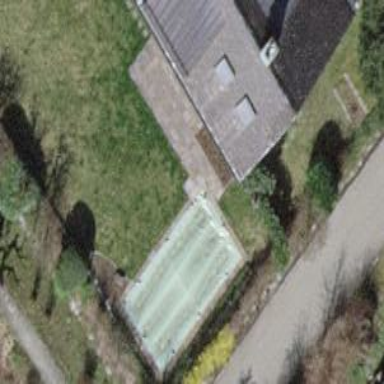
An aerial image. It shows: Swimming pool located in leisure land.